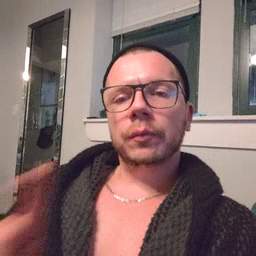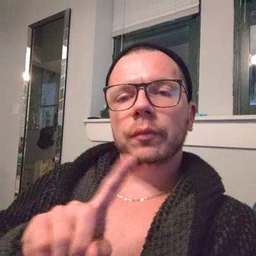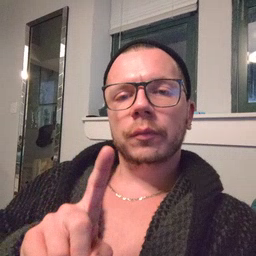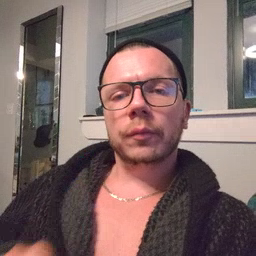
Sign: where